RGB frame:
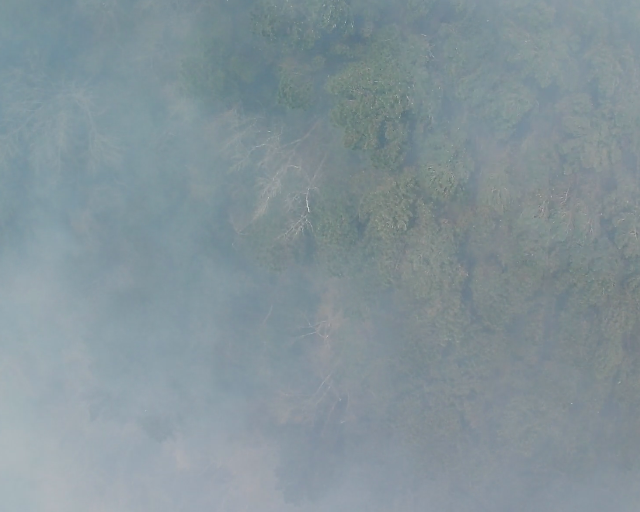
Thermal frame:
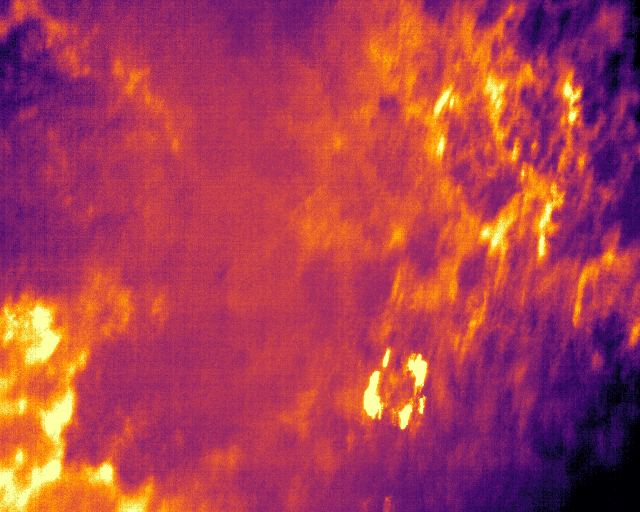
Captured: 2026-02-26 02:30:53
Pixels at or above 80 °C: 0 (fraction of frame: 0)